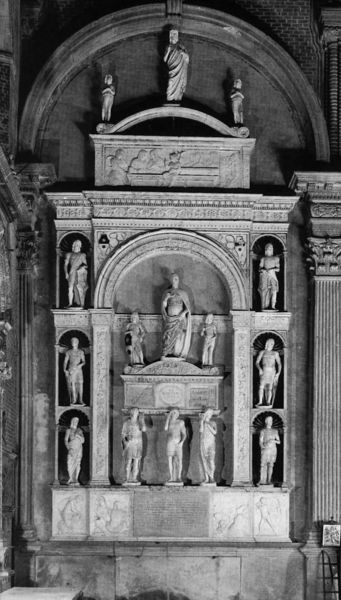
Titel: Das Grab des Dogen Pietro Mocenigo
Künstler: Pietro Lombardo
Institution: Venedig, SS. Giovanni e Paolo
Schlagwörter: frauen, holz, marmor, männer, säule, säulen, wand, sockel, stein, gewänder, renaissance, skulptur, relief, bogen, pilaster, figuren, rundbogen, bildhauerei, halbnackt, plastik, podest, monumental, foto, bögen, nische, denkmal, altar, kapitell, fries, skulpturen, statuen, grab, antik, rundbögen, rechteckig, kapelle, etagen, heilige, büsten, erinnerung, römisch, grabmal, klassisch, bildhauer, nischen, bogn, ehrenmal, katafalk, steinfiguren, geilige, nsichen, altar romanisch